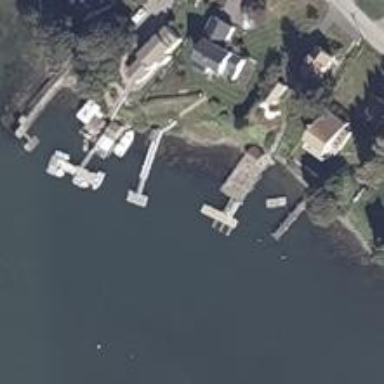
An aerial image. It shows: Man-made pier.